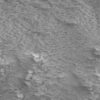
Label: not_dusty